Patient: sex F, age 68
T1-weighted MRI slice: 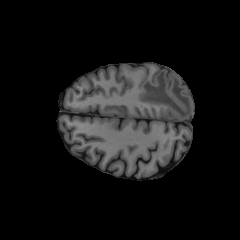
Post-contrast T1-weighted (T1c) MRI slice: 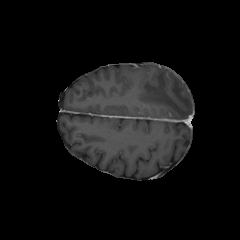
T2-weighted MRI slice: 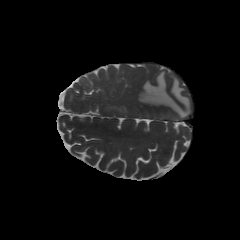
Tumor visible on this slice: yes
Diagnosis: Glioblastoma, IDH-wildtype
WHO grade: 4